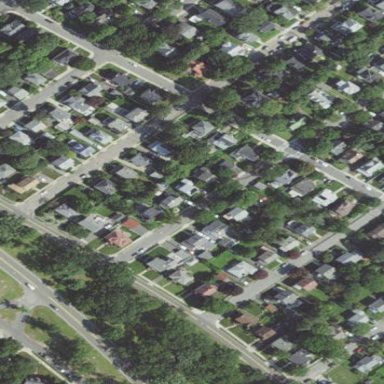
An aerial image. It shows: Sidewalk.